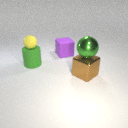
large brown metal cube to the right of large green rubber cylinder